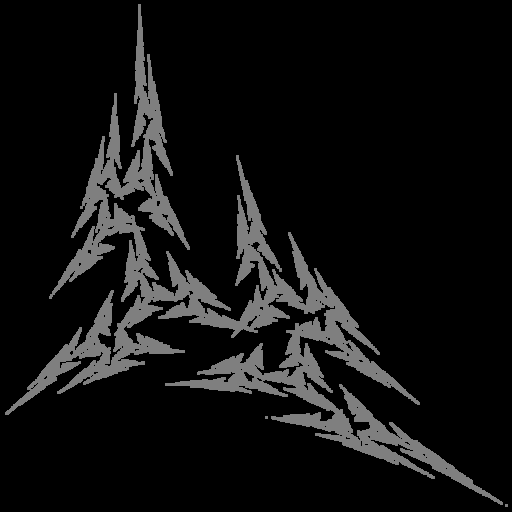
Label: snowcap